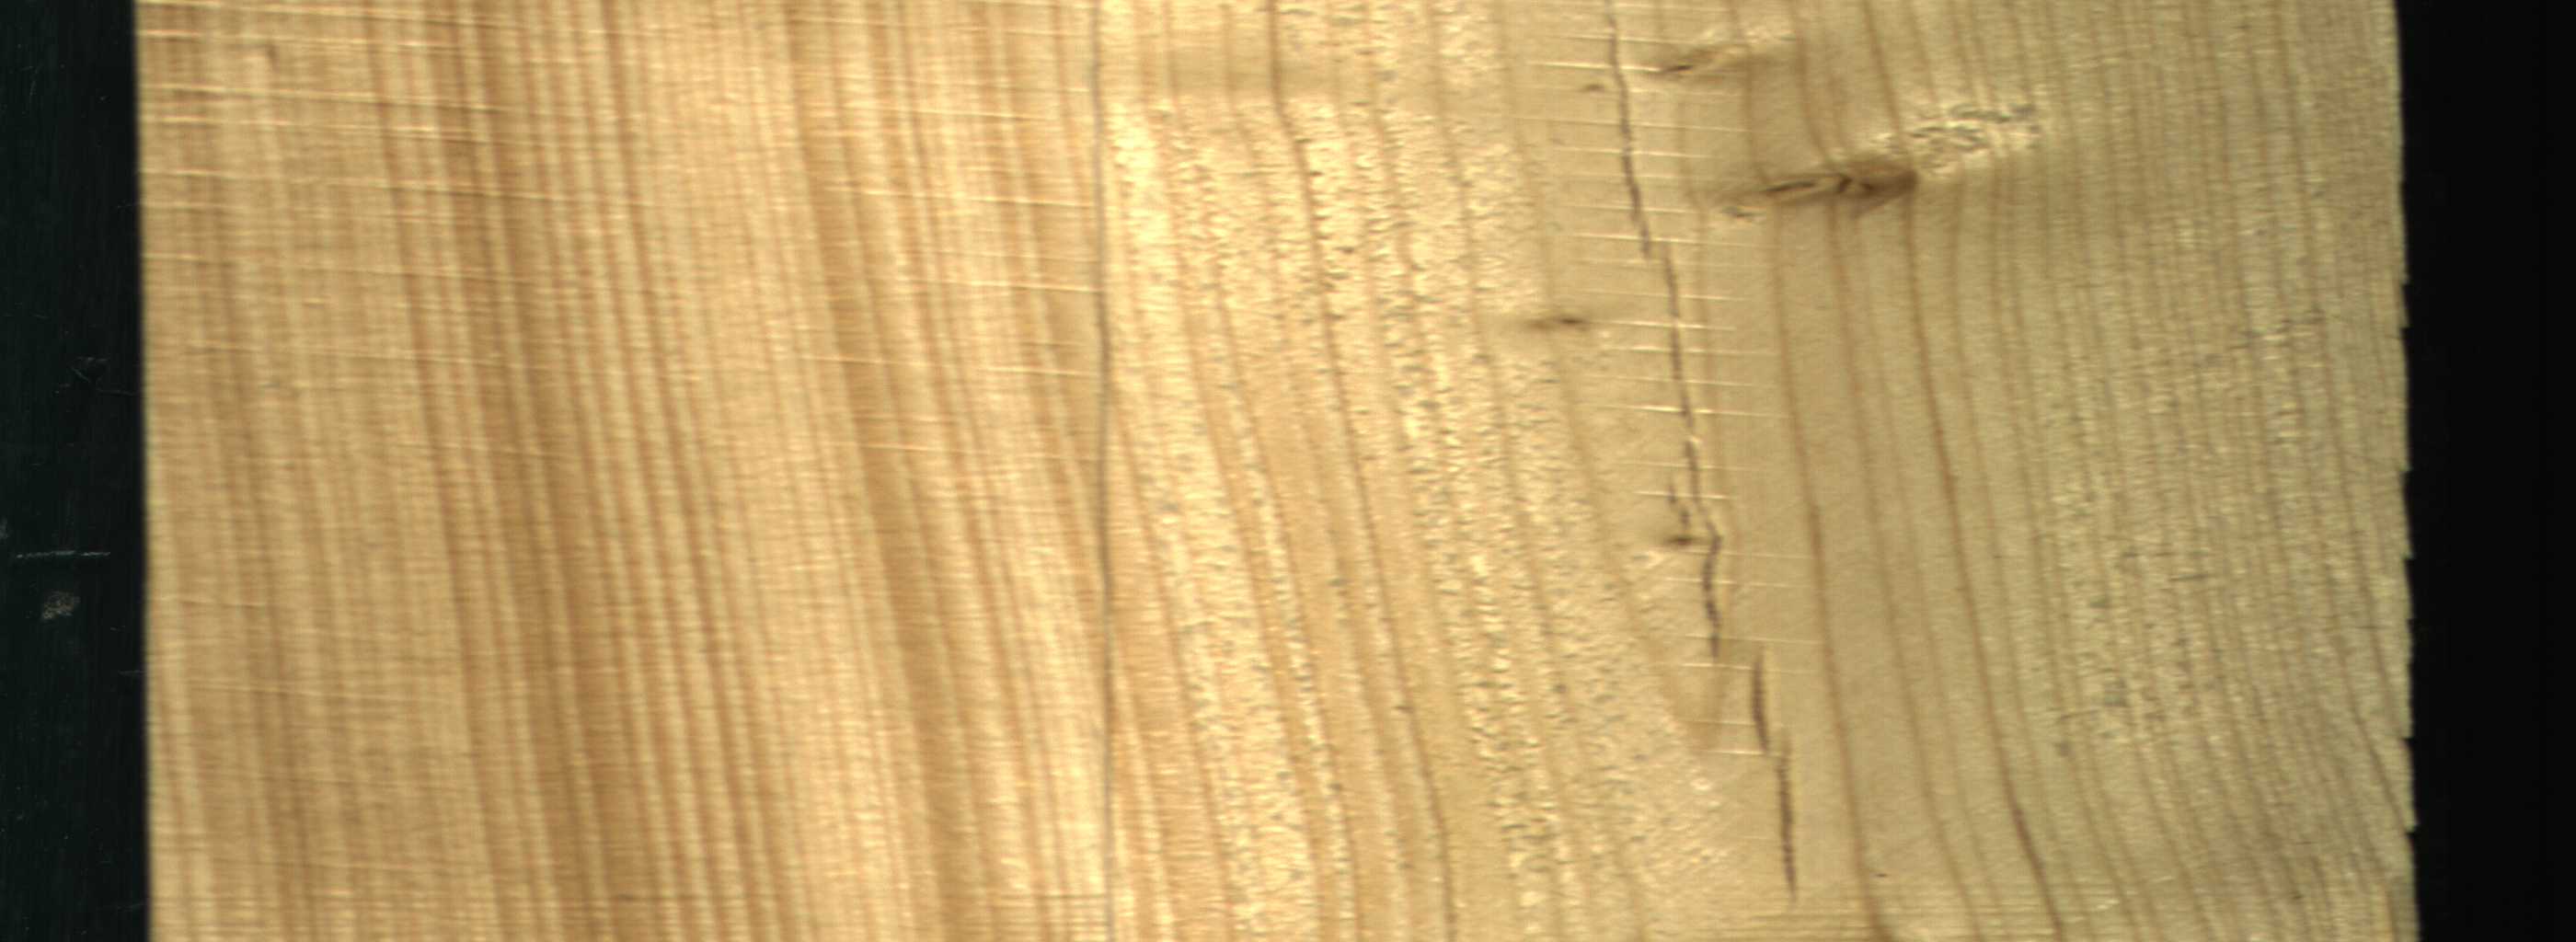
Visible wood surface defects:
Crack
Crack
Live_Knot
Live_Knot